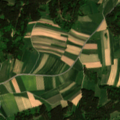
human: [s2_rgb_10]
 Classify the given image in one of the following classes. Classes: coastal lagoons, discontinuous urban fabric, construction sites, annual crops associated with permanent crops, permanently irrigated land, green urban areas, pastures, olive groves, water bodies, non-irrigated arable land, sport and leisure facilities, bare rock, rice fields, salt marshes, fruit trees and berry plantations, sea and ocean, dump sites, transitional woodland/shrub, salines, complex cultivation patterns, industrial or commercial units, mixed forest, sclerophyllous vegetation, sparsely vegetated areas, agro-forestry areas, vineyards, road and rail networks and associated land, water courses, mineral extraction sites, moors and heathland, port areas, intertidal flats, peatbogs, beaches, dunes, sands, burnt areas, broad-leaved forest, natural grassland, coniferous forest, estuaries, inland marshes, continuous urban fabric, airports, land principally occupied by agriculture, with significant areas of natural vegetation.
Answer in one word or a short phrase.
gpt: non-irrigated arable land, complex cultivation patterns, land principally occupied by agriculture, with significant areas of natural vegetation, coniferous forest